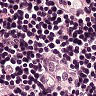
Metastatic tissue present: no